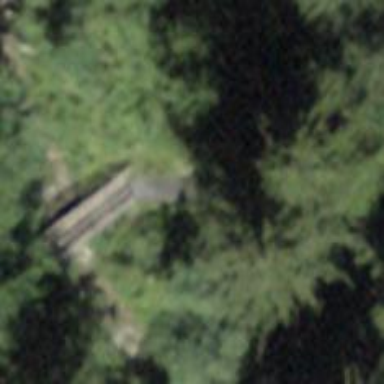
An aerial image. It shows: Track road on bridge.